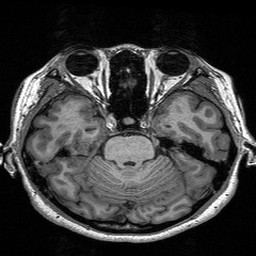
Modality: T1w
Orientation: coronal